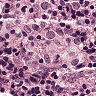
Metastatic tissue present: no